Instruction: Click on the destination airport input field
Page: home
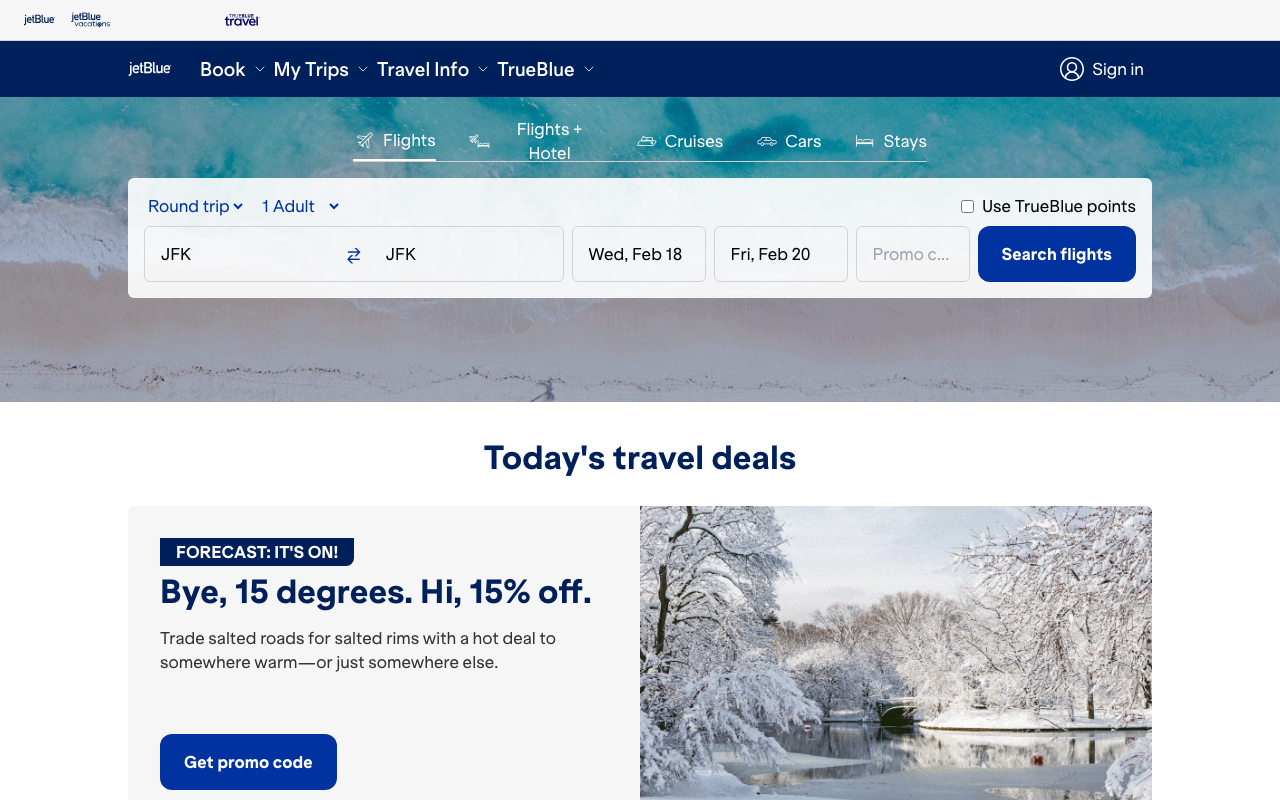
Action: click